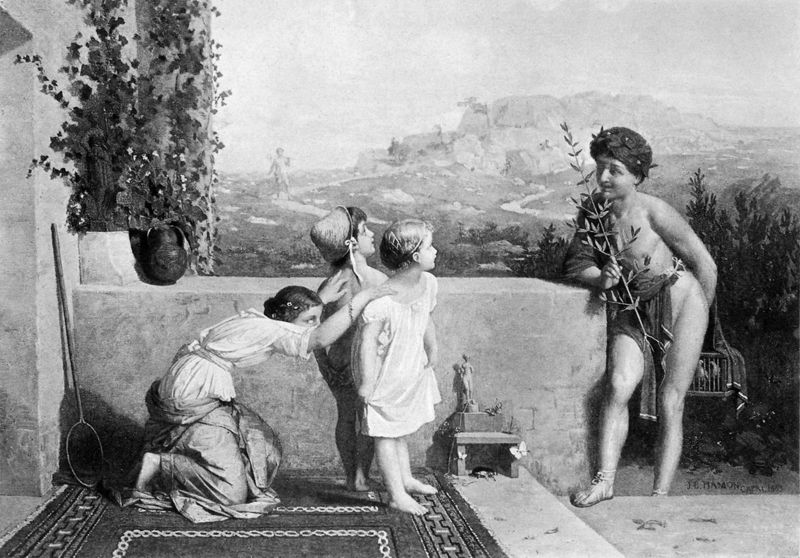
Titel: Meine Schwester ist nicht da
Künstler: Jean-Louis Hamon
Schlagwörter: berg, gott, himmel, mann, nackt, vogel, weiß, landschaft, mädchen, blume, blumen, frau, hut, kleid, schwarz, tür, zeichnung, haus, teppich, busch, figur, kind, pflanze, kinder, statue, terrasse, topf, liebe, berge, gebirge, mauer, graphik, schemel, stufe, junge, knabe, zweig, lithographie, schwarz weiß, knien, geschenk, schwester, allegorie, kranz, ranke, faun, pan, gebückt, käfig, vogelkäfig, verstecken, netz, bruder, klassisch, ölzweig, vogelfänger, kescher, olivenzweig, schmetterlingsnetz